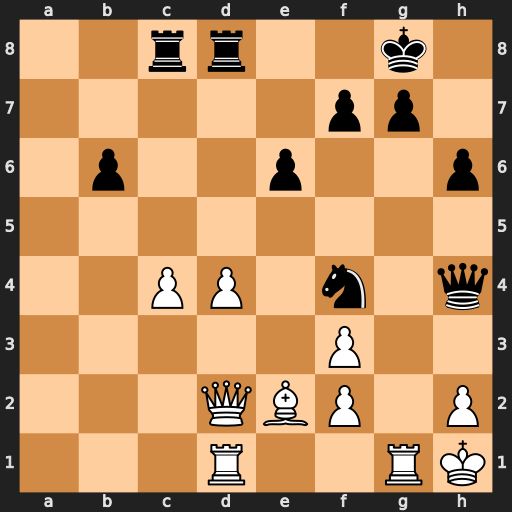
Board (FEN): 2rr2k1/5pp1/1p2p2p/8/2PP1n1q/5P2/3QBP1P/3R2RK
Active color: w
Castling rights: -
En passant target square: -
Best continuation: Rg4 Qxf2 Rxf4